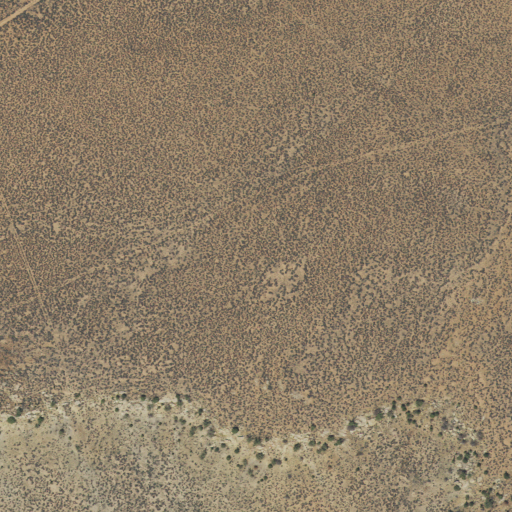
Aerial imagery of mountain in Utah named Middle Mesa containing only shrub